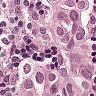
Metastatic tissue present: yes